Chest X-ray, PA view. Patient: 21 years old, sex M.
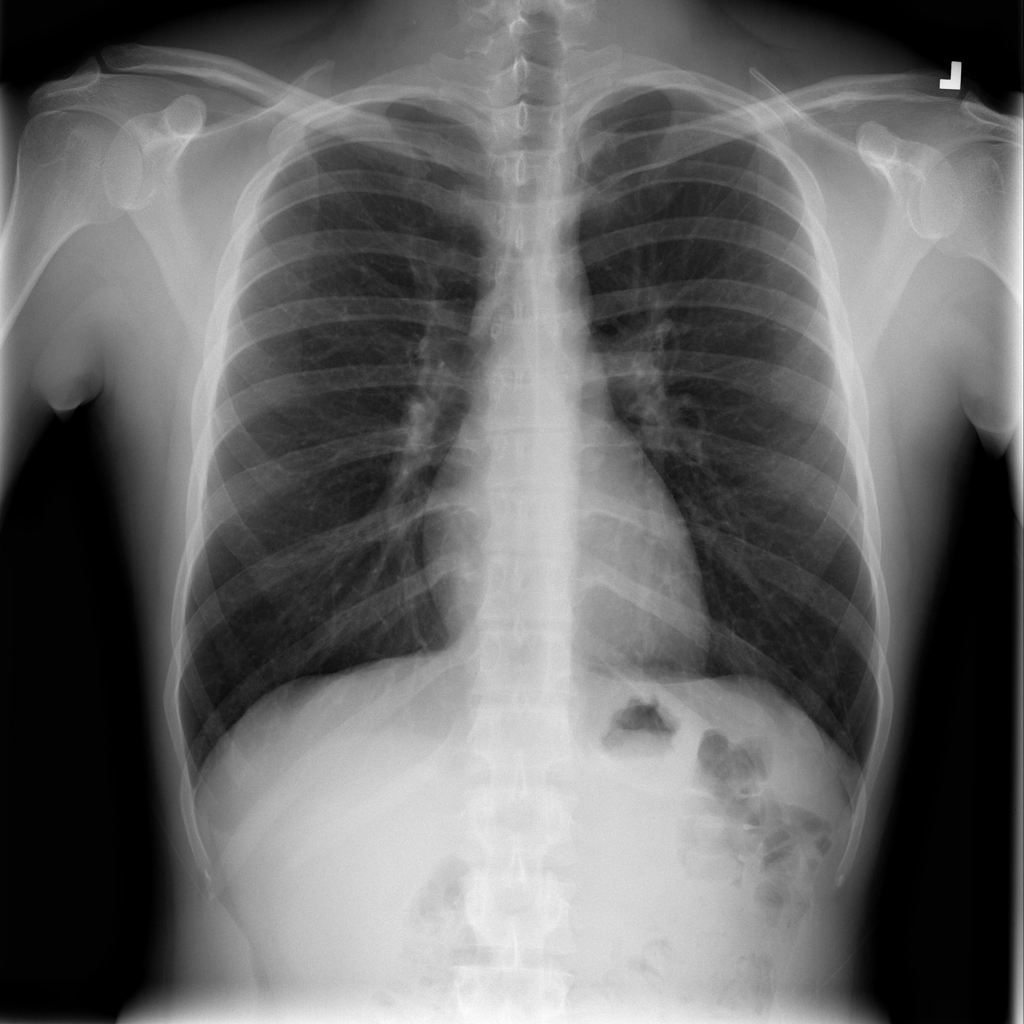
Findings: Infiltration